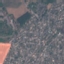
Label: Residential